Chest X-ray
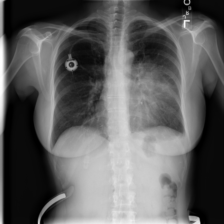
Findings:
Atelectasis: negative
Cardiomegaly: negative
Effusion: positive
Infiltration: negative
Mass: positive
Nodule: negative
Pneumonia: negative
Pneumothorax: negative
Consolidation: positive
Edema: negative
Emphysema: negative
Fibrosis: negative
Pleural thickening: negative
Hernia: negative